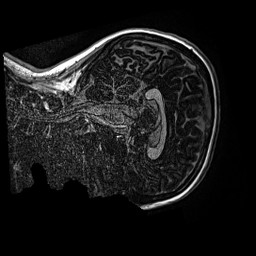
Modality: MP2RAGE
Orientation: sagittal
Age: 12
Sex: female
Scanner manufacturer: siemens
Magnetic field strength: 3 T
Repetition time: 4 s
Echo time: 0.00299 s